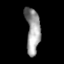
Tissue: skin
Cell type: Others
Senescence score: 0.8031
Nuclear area (px): 641
Mean DAPI intensity: 152.657